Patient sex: M
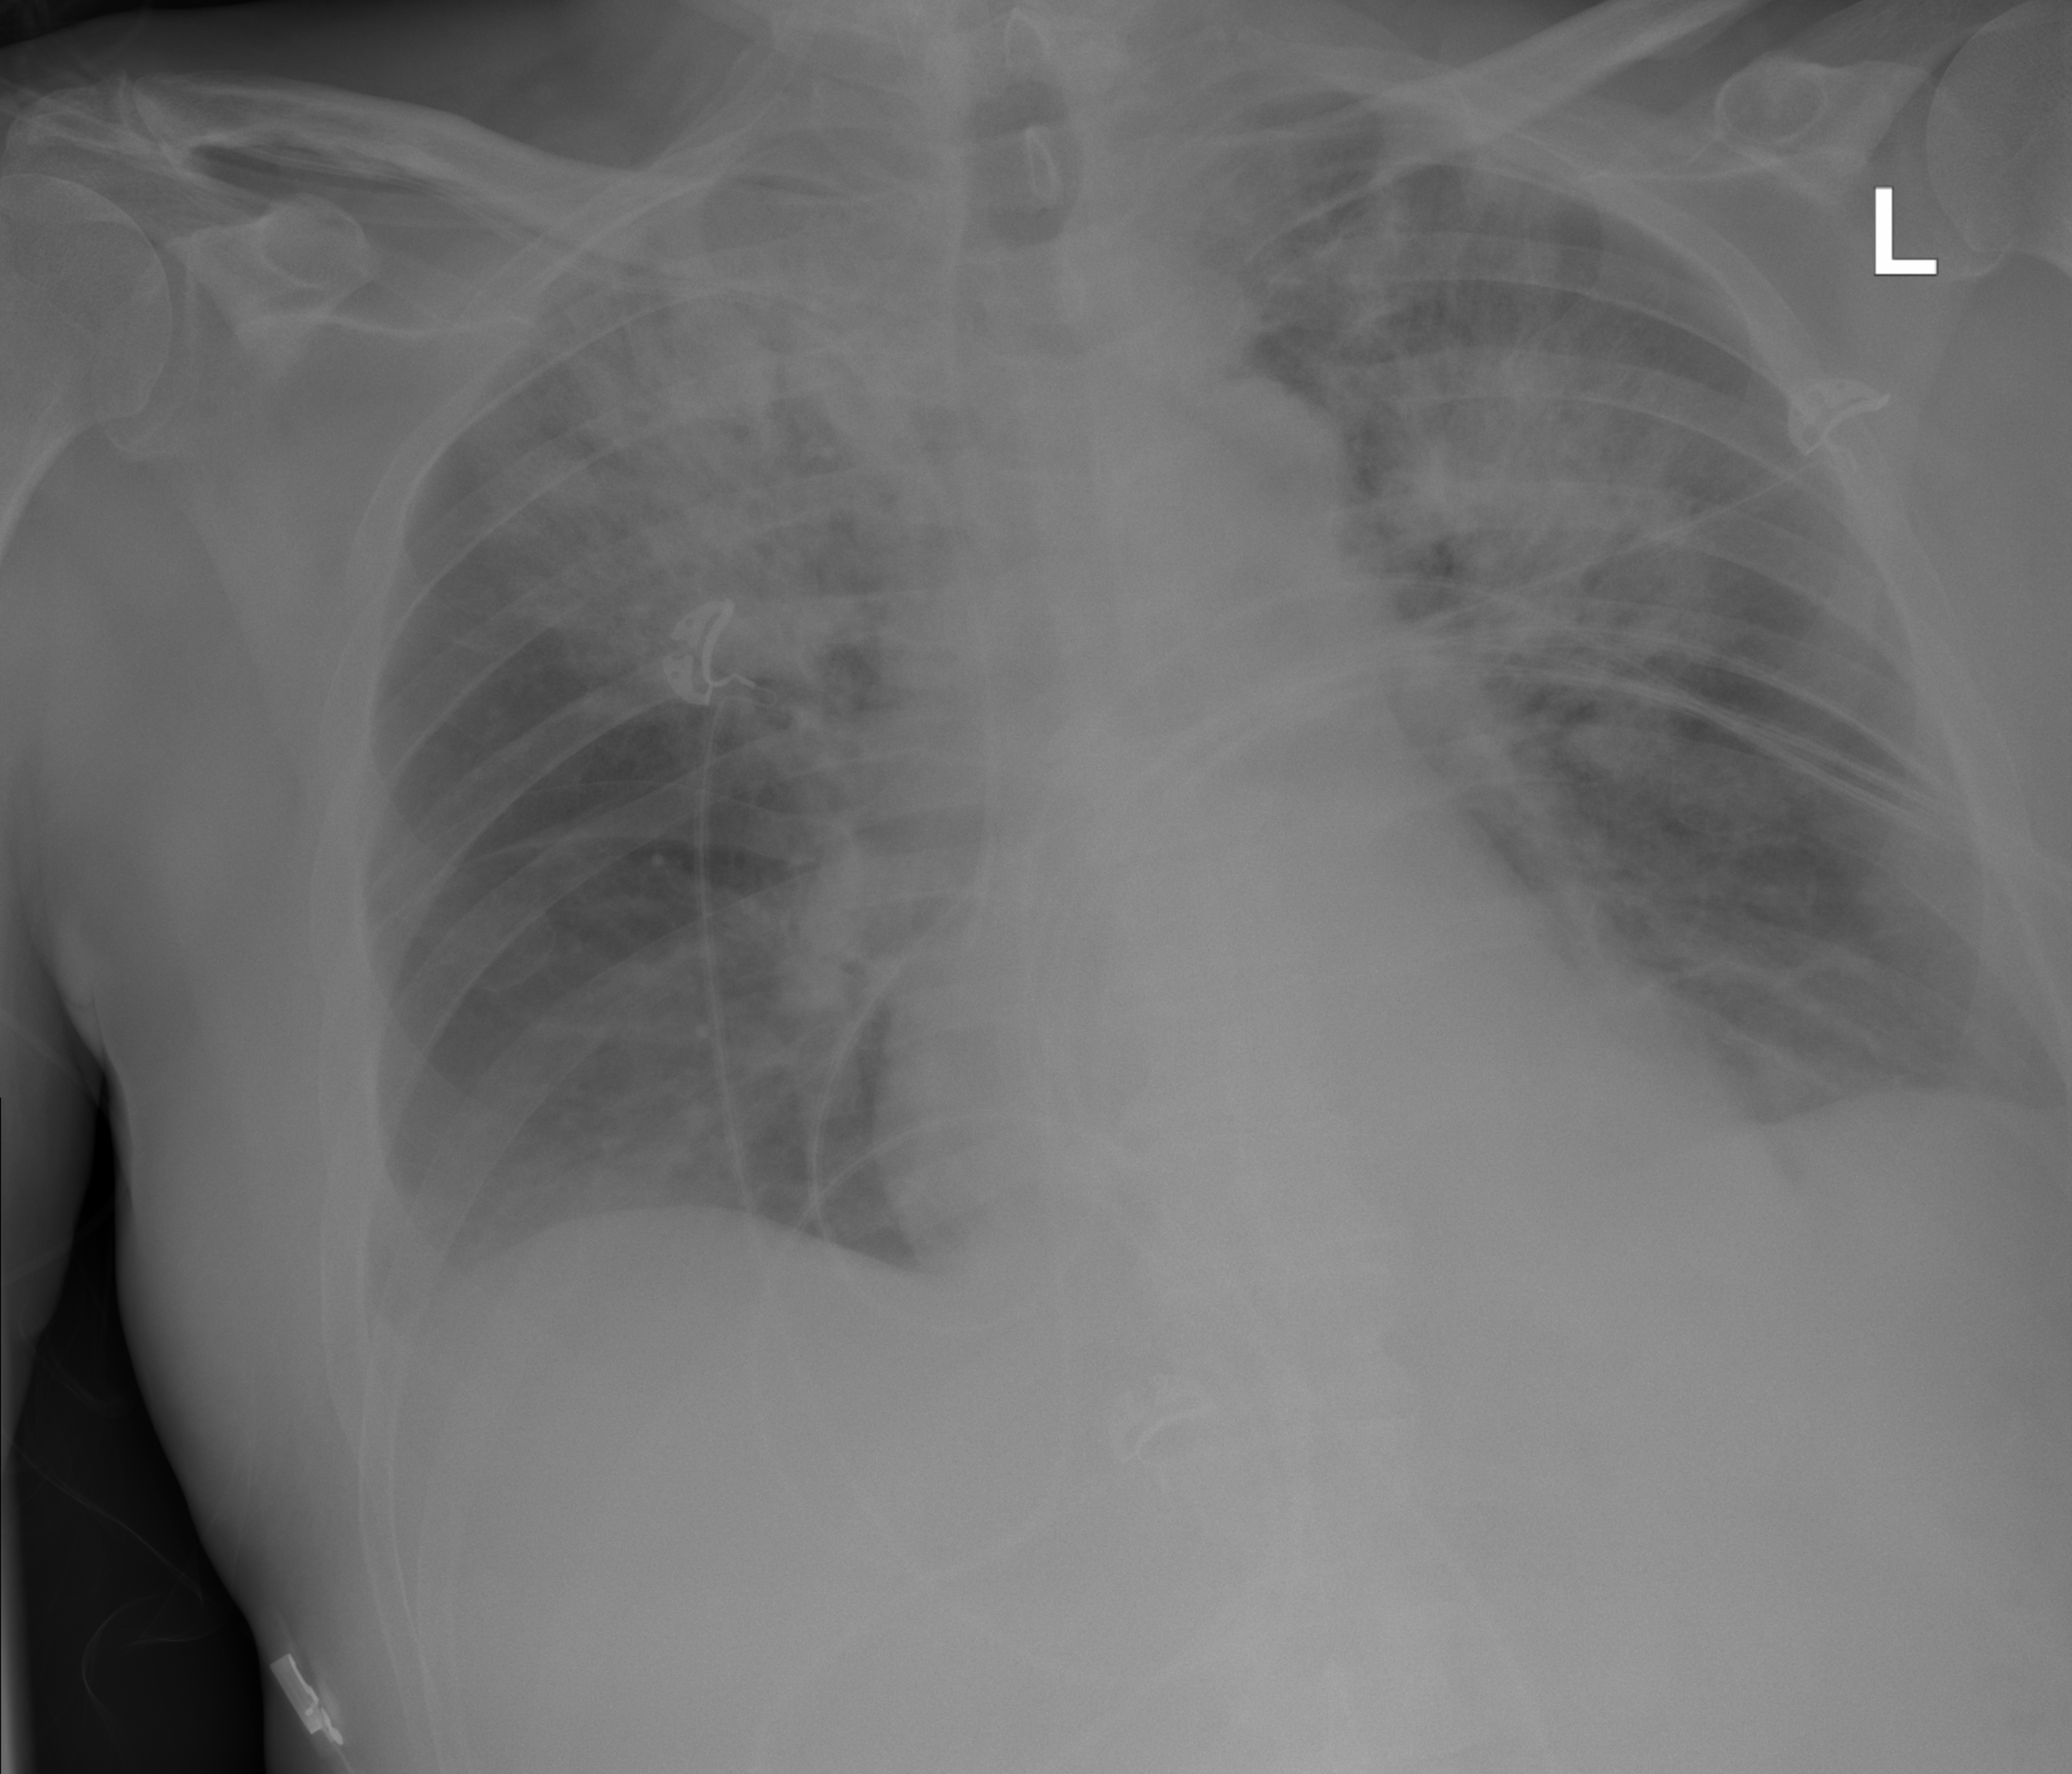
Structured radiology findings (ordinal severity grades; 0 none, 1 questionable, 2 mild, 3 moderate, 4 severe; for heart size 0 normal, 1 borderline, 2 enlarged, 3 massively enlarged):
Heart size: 1
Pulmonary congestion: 0
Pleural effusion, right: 2
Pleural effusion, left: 0
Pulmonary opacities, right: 3
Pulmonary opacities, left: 3
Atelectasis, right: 2
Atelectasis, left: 2